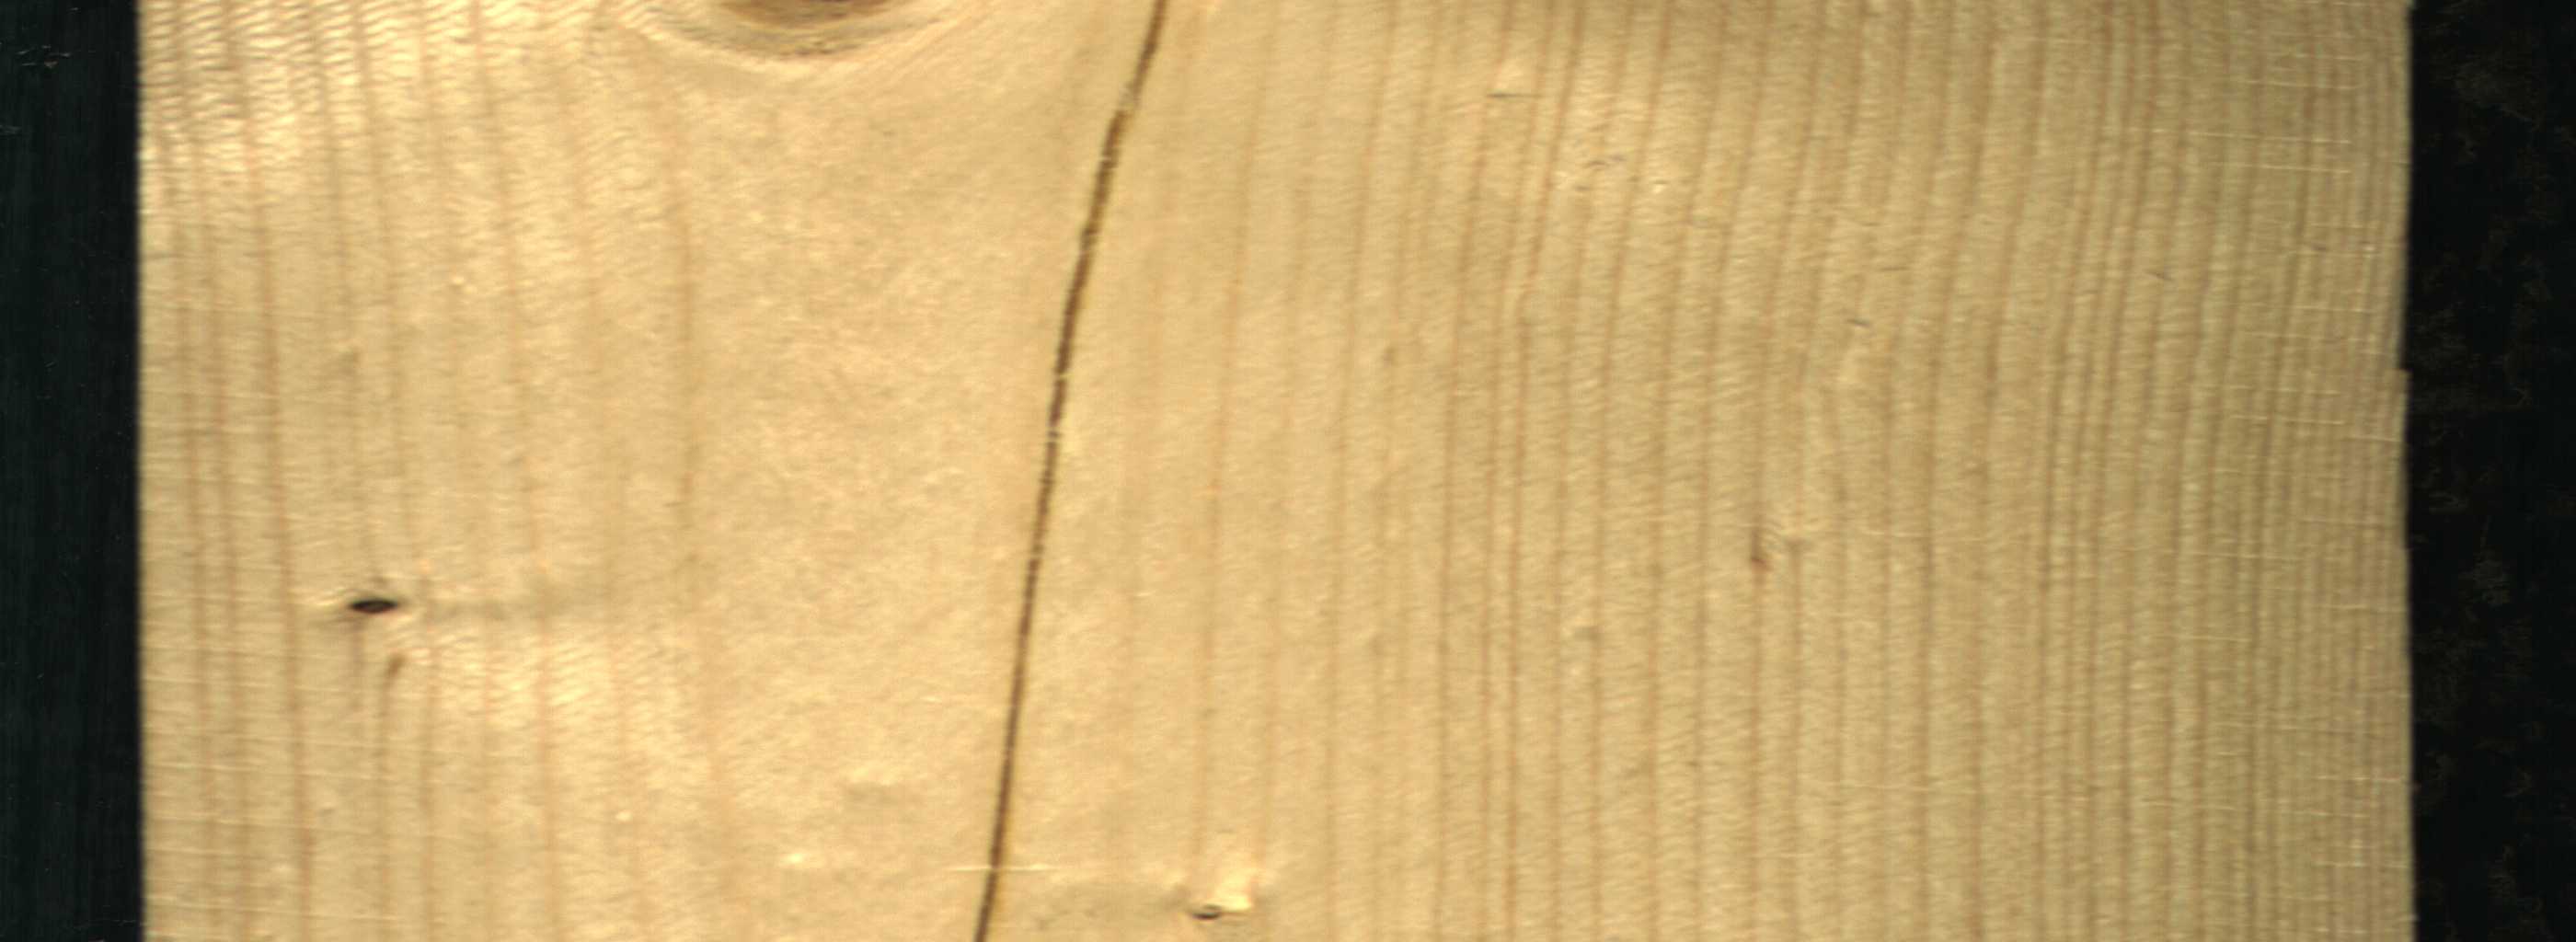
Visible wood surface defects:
resin
Dead_Knot
Live_Knot